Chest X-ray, AP view. Patient: 59 years old, sex F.
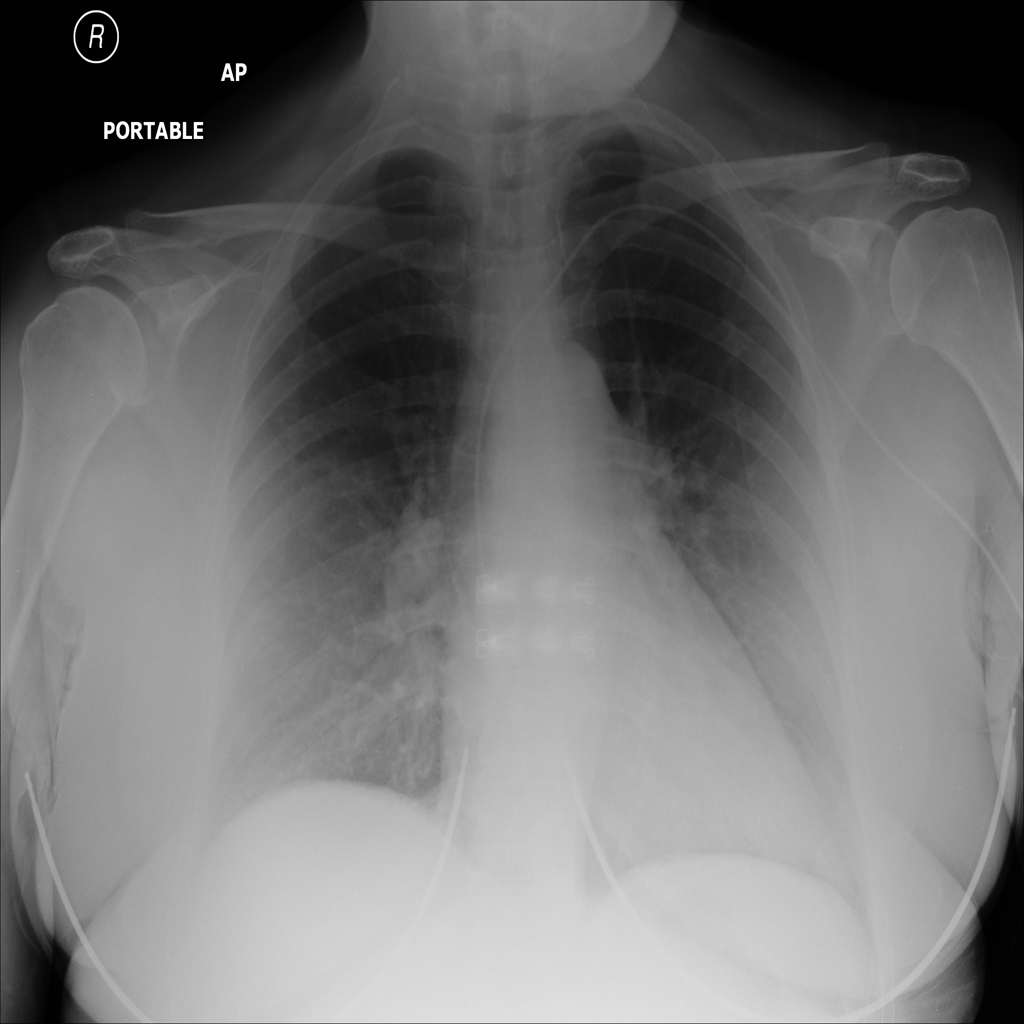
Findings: No Finding